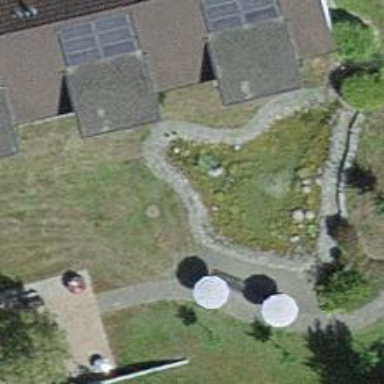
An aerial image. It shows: Fountain.